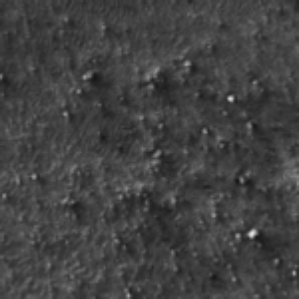
Label: frost